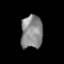
Tissue: lung
Cell type: T cells
Senescence score: 0.1926
Nuclear area (px): 706
Mean DAPI intensity: 136.839